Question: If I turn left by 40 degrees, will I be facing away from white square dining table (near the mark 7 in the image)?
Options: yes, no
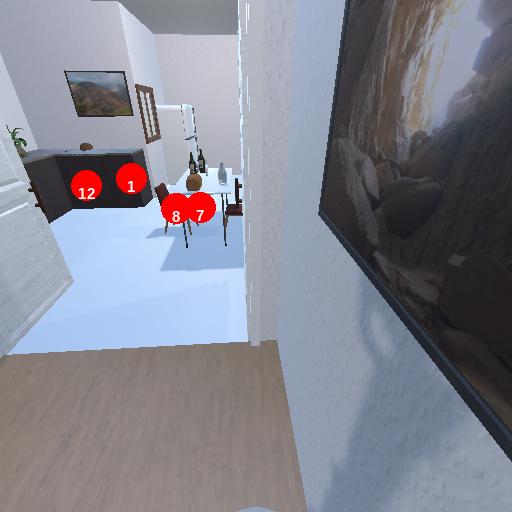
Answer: yes